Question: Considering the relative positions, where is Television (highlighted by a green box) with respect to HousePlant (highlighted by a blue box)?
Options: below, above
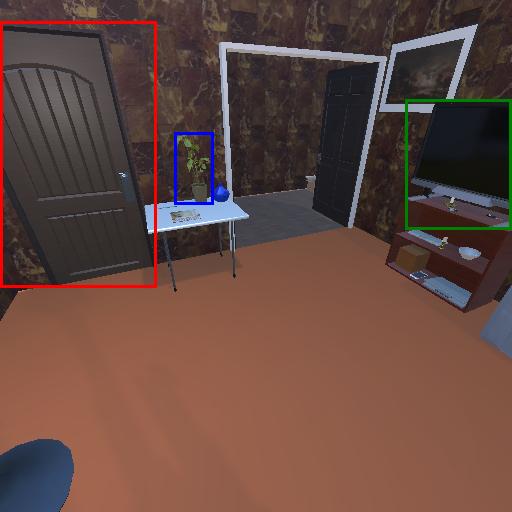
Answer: below